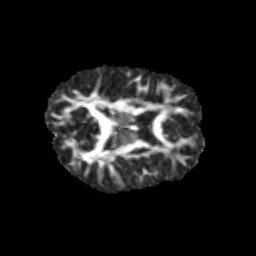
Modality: FA
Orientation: axial
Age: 10
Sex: male
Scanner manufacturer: siemens
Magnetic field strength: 3 T
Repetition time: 3.8 s
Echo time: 0.07 s